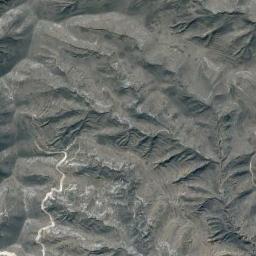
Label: mountain